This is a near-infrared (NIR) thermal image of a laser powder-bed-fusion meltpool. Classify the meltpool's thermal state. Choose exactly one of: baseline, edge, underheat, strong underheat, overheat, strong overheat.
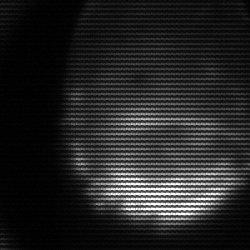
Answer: edge